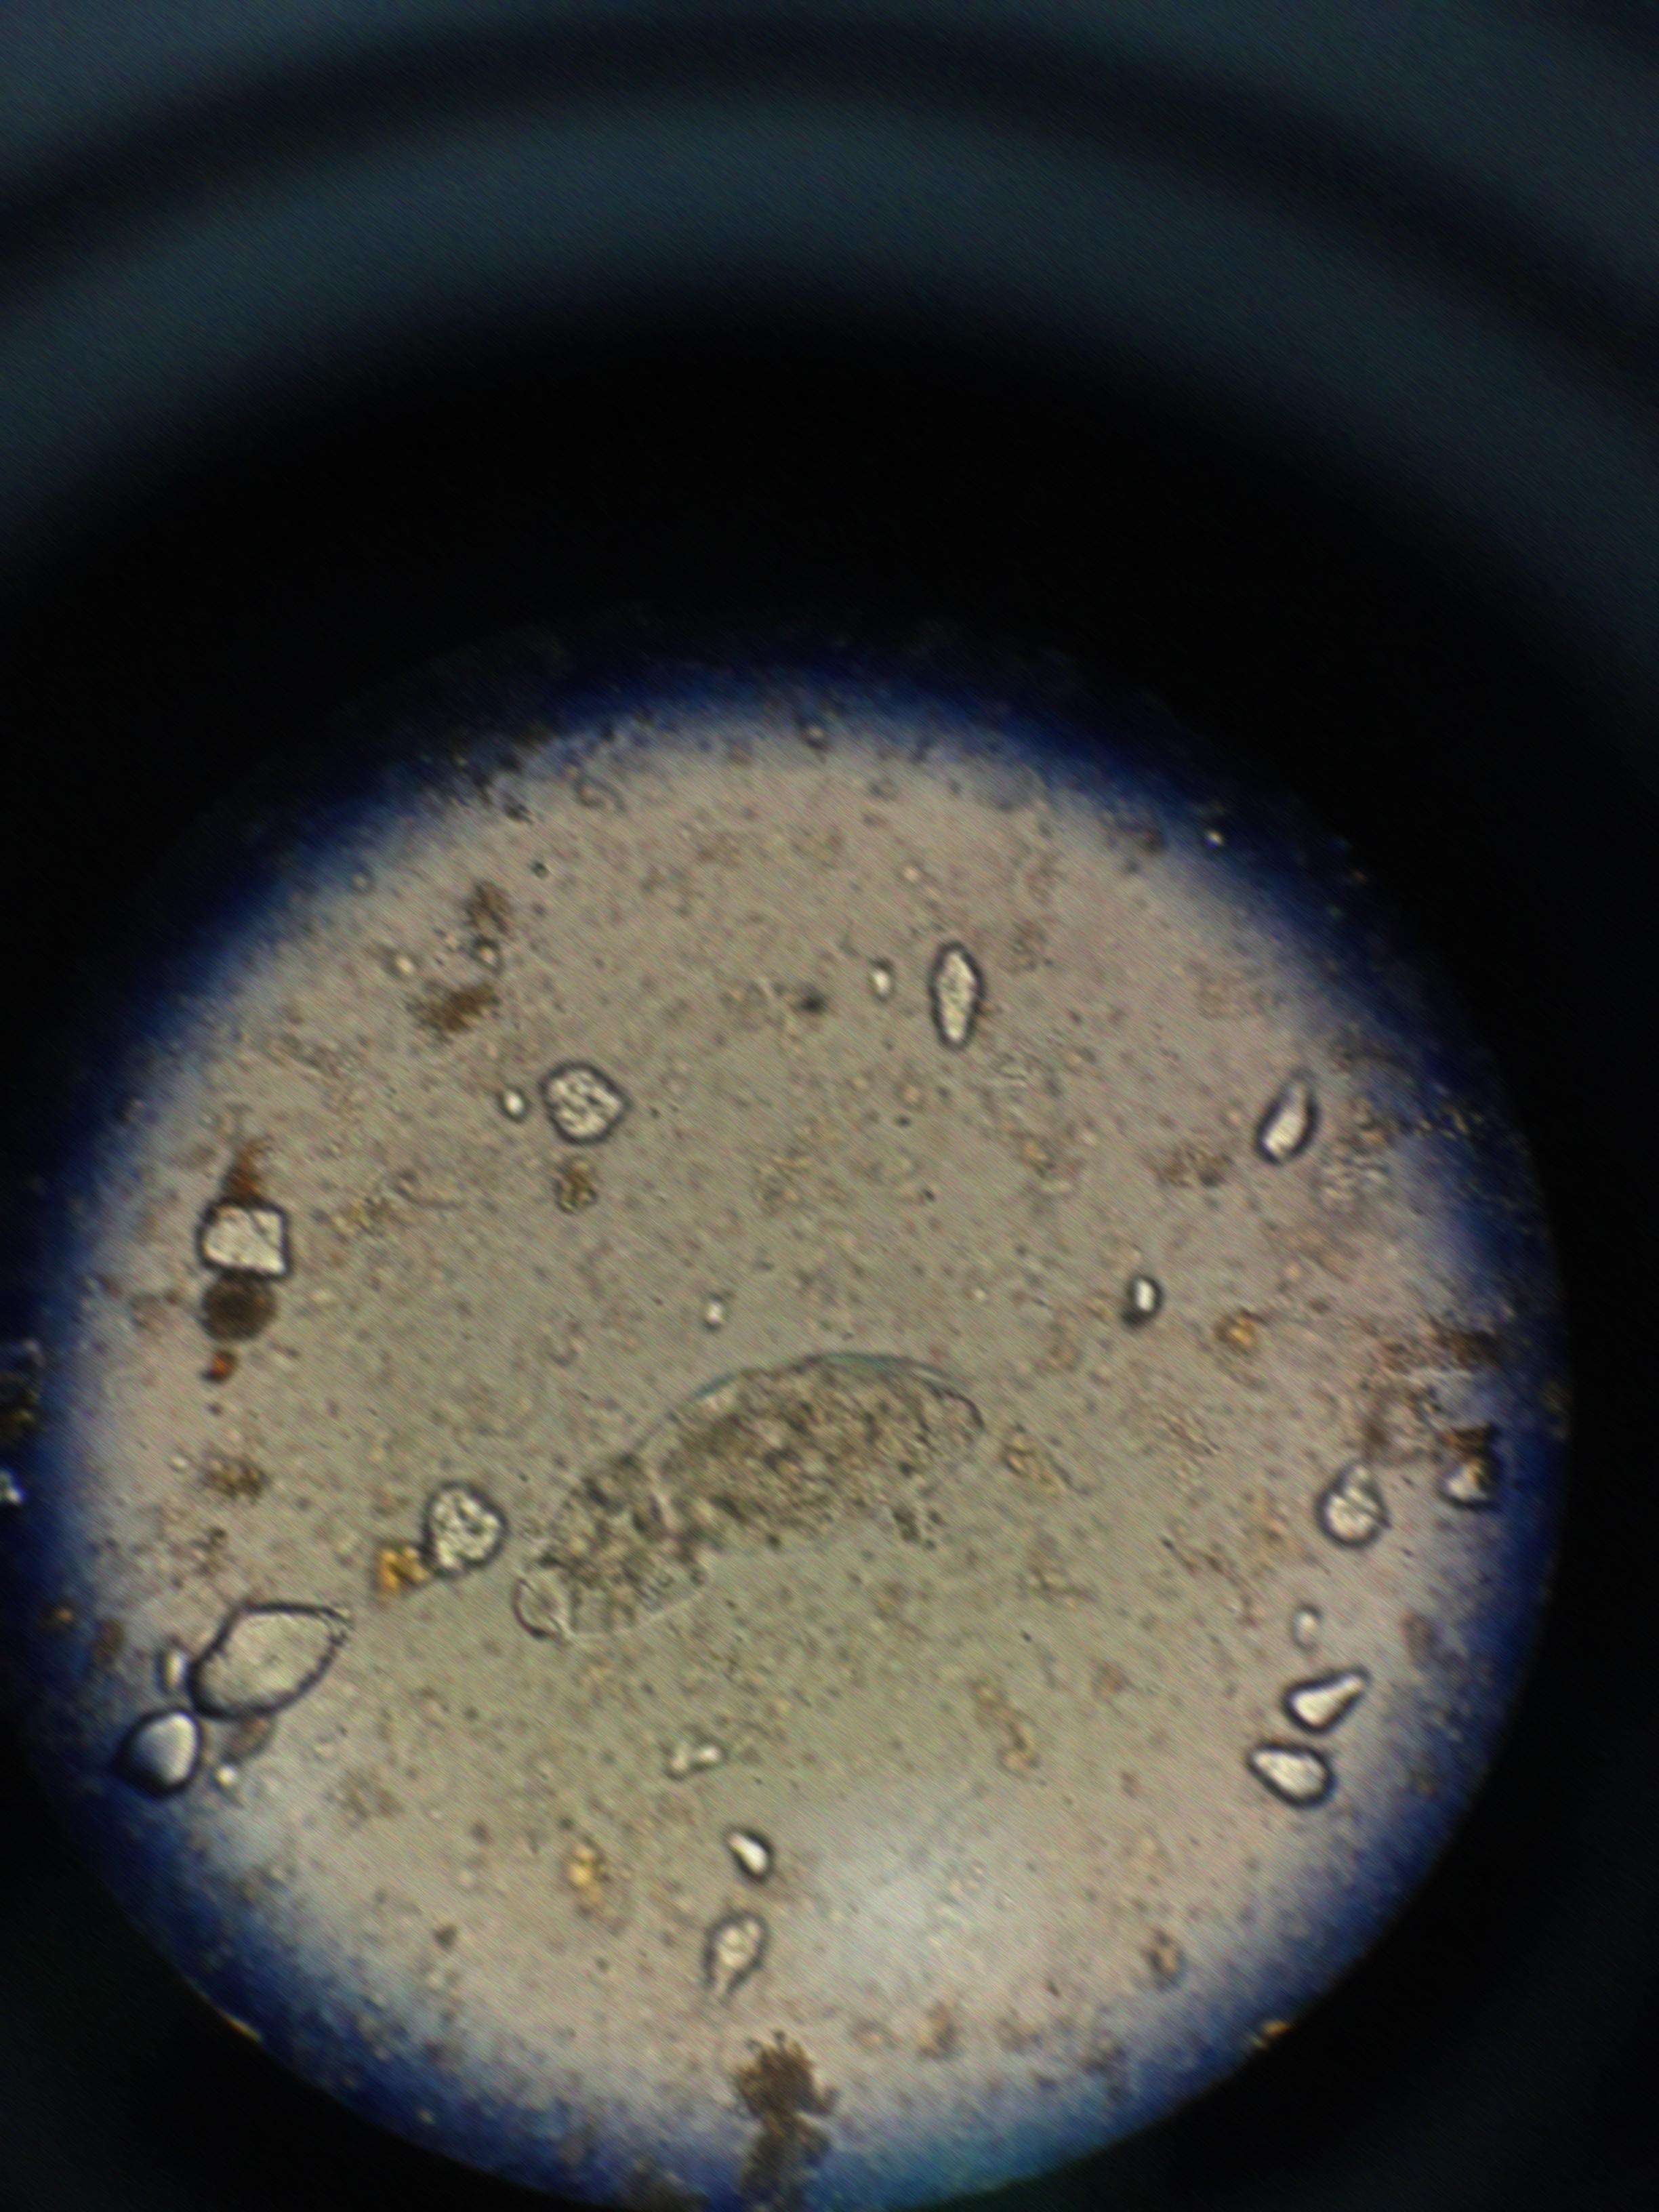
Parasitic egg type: Fasciolopsis buski